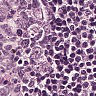
Metastatic tissue present: no